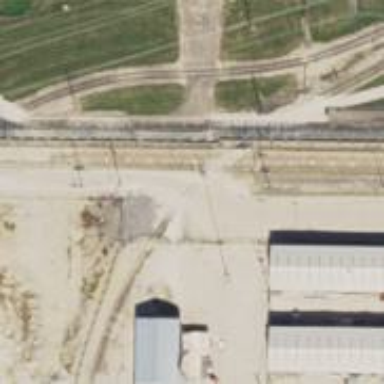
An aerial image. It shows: Level crossing along the railway.